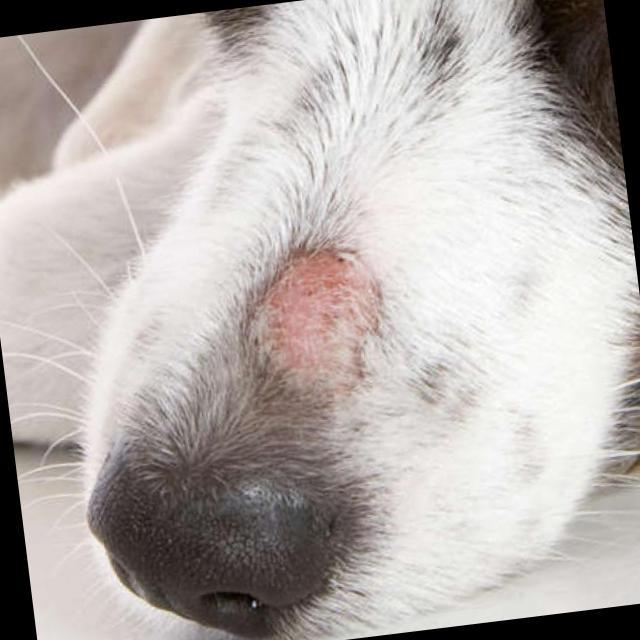
Canine ringworm (Dermatophytosis) — fungal infection caused by Microsporum or Trichophyton. Presents with circular alopecia, scaling, crusting, and broken hairs.